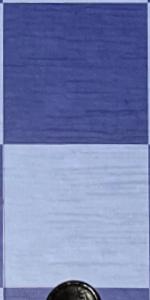
Label: Empty